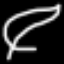
Label: leaf